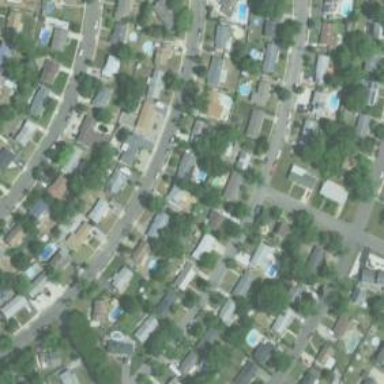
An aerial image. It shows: Neighborhood.